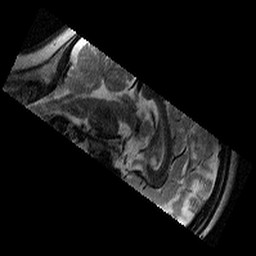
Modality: T2w
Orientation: sagittal
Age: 12
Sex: female
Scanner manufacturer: siemens
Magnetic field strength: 3 T
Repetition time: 9.23 s
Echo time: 0.067 s